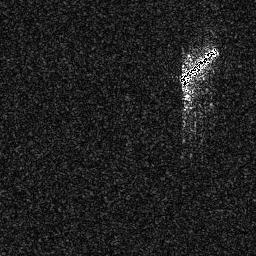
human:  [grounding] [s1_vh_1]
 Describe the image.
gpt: In the satellite image, there is  <ref>1 medium ship </ref> <box>[[69, 17, 85, 32, 0]]</box> located at top right.